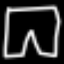
Label: pants